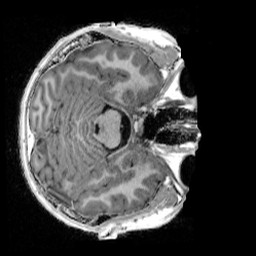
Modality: UNIT1_denoised
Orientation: axial
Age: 11
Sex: male
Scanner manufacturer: siemens
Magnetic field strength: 3 T
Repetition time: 4 s
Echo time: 0.00303 s